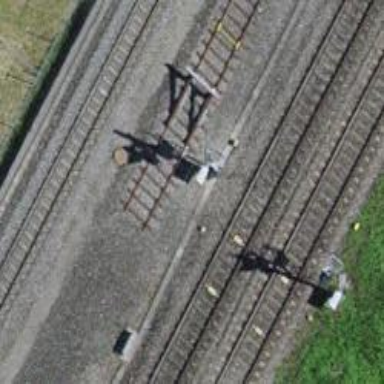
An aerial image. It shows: Railway signal.